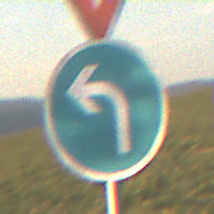
Verkehrszeichen: VorgeschriebeneFahrtrichtungLinks
Zusatzzeichen oben: VorfahrtGewaehren
Umgebung: Outdoor, Nature
Tageszeit: SunriseSunset
Wetter: PartlyCloudy
Licht: Natural
Jahreszeit: NotSpecified
Kontrast: HighContrast